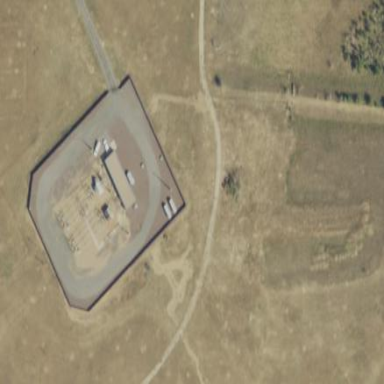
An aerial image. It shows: Outdoor power substation with surrounding wall. The substation operates at the distribution level.